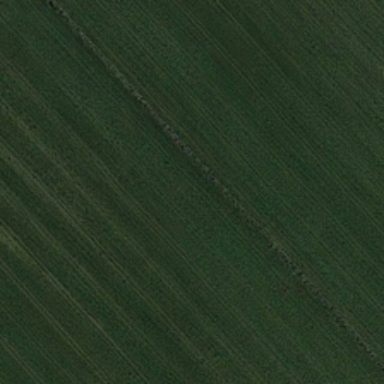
It is a piece of green meadow .